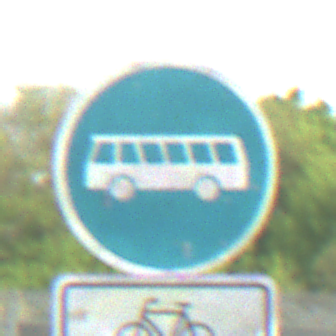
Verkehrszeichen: Busssonderstreifen
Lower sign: EinspurigeFahrzeugeFrei5
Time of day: MorningAfternoon
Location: Outdoor (Nature)
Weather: PartlyCloudy
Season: NotSpecified
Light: Natural